Question: I am working on an iOS application using Swift. Recently whenever I run the application it no longer fills the screen. There are black bars on the top and bottom. The weird thing is that the status/notification bar also shrinks down. The same thing happens on the simulators so it doesn't seem to be my device. Here is a screenshot:

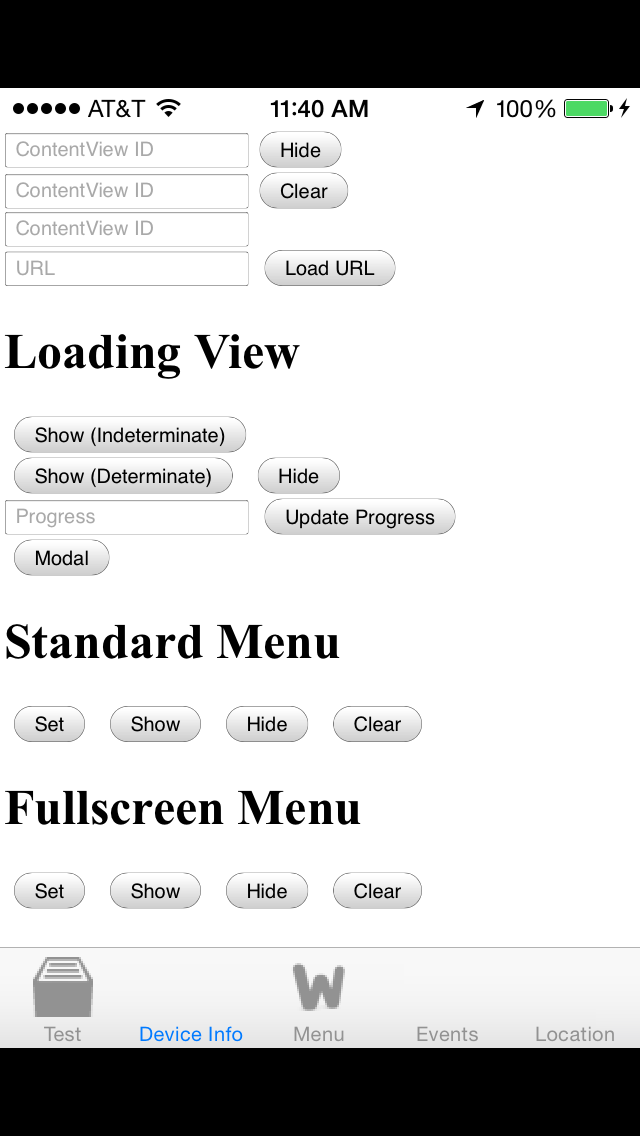
Answer: <URL>
Someone has a very similar problem, it seems they solved it by changing the size of their launchscreen.xib. Without seeing code its difficult to say what your problem is though